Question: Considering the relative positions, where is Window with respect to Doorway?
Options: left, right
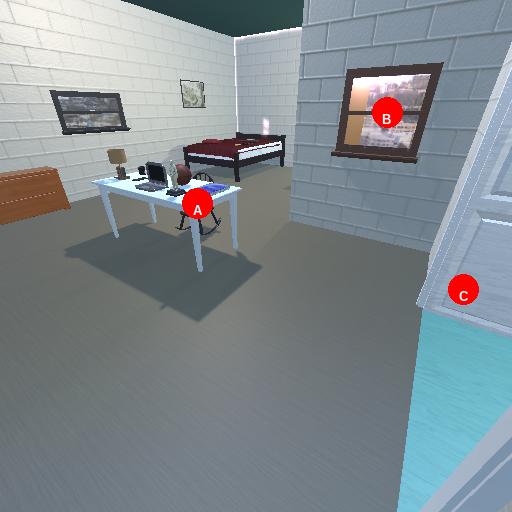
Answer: left